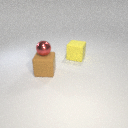
large brown rubber cube below small red metal sphere